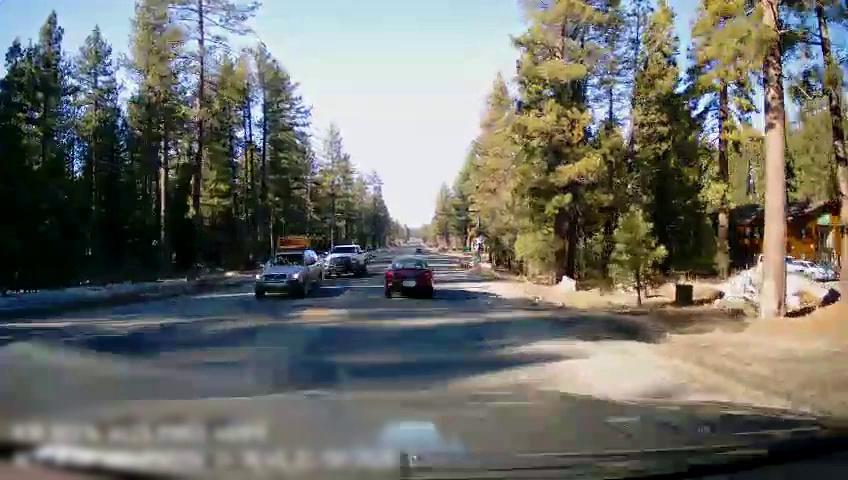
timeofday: Day
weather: Sunny
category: Drivable Space
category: Vehicles | Car
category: Vehicles | Car
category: Vehicles | SUV
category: Vehicles | SUV
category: Lanes | Opposite Lane
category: Lanes | Current Lane